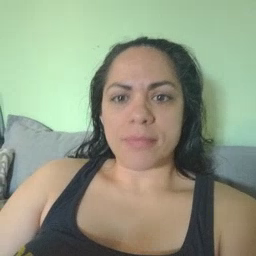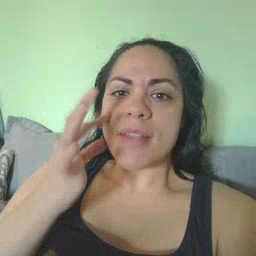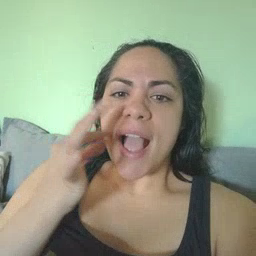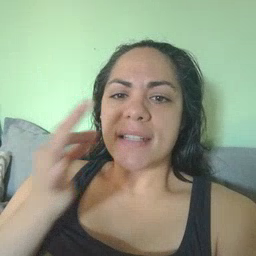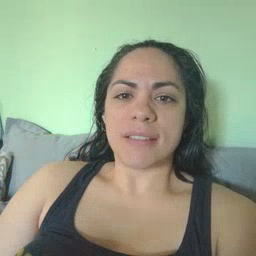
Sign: cat